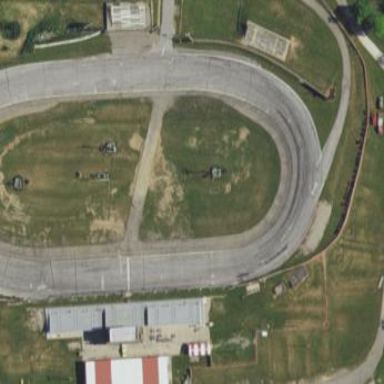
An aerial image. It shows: Asphalt raceway track designed for motor sports on leisure land.